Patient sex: F
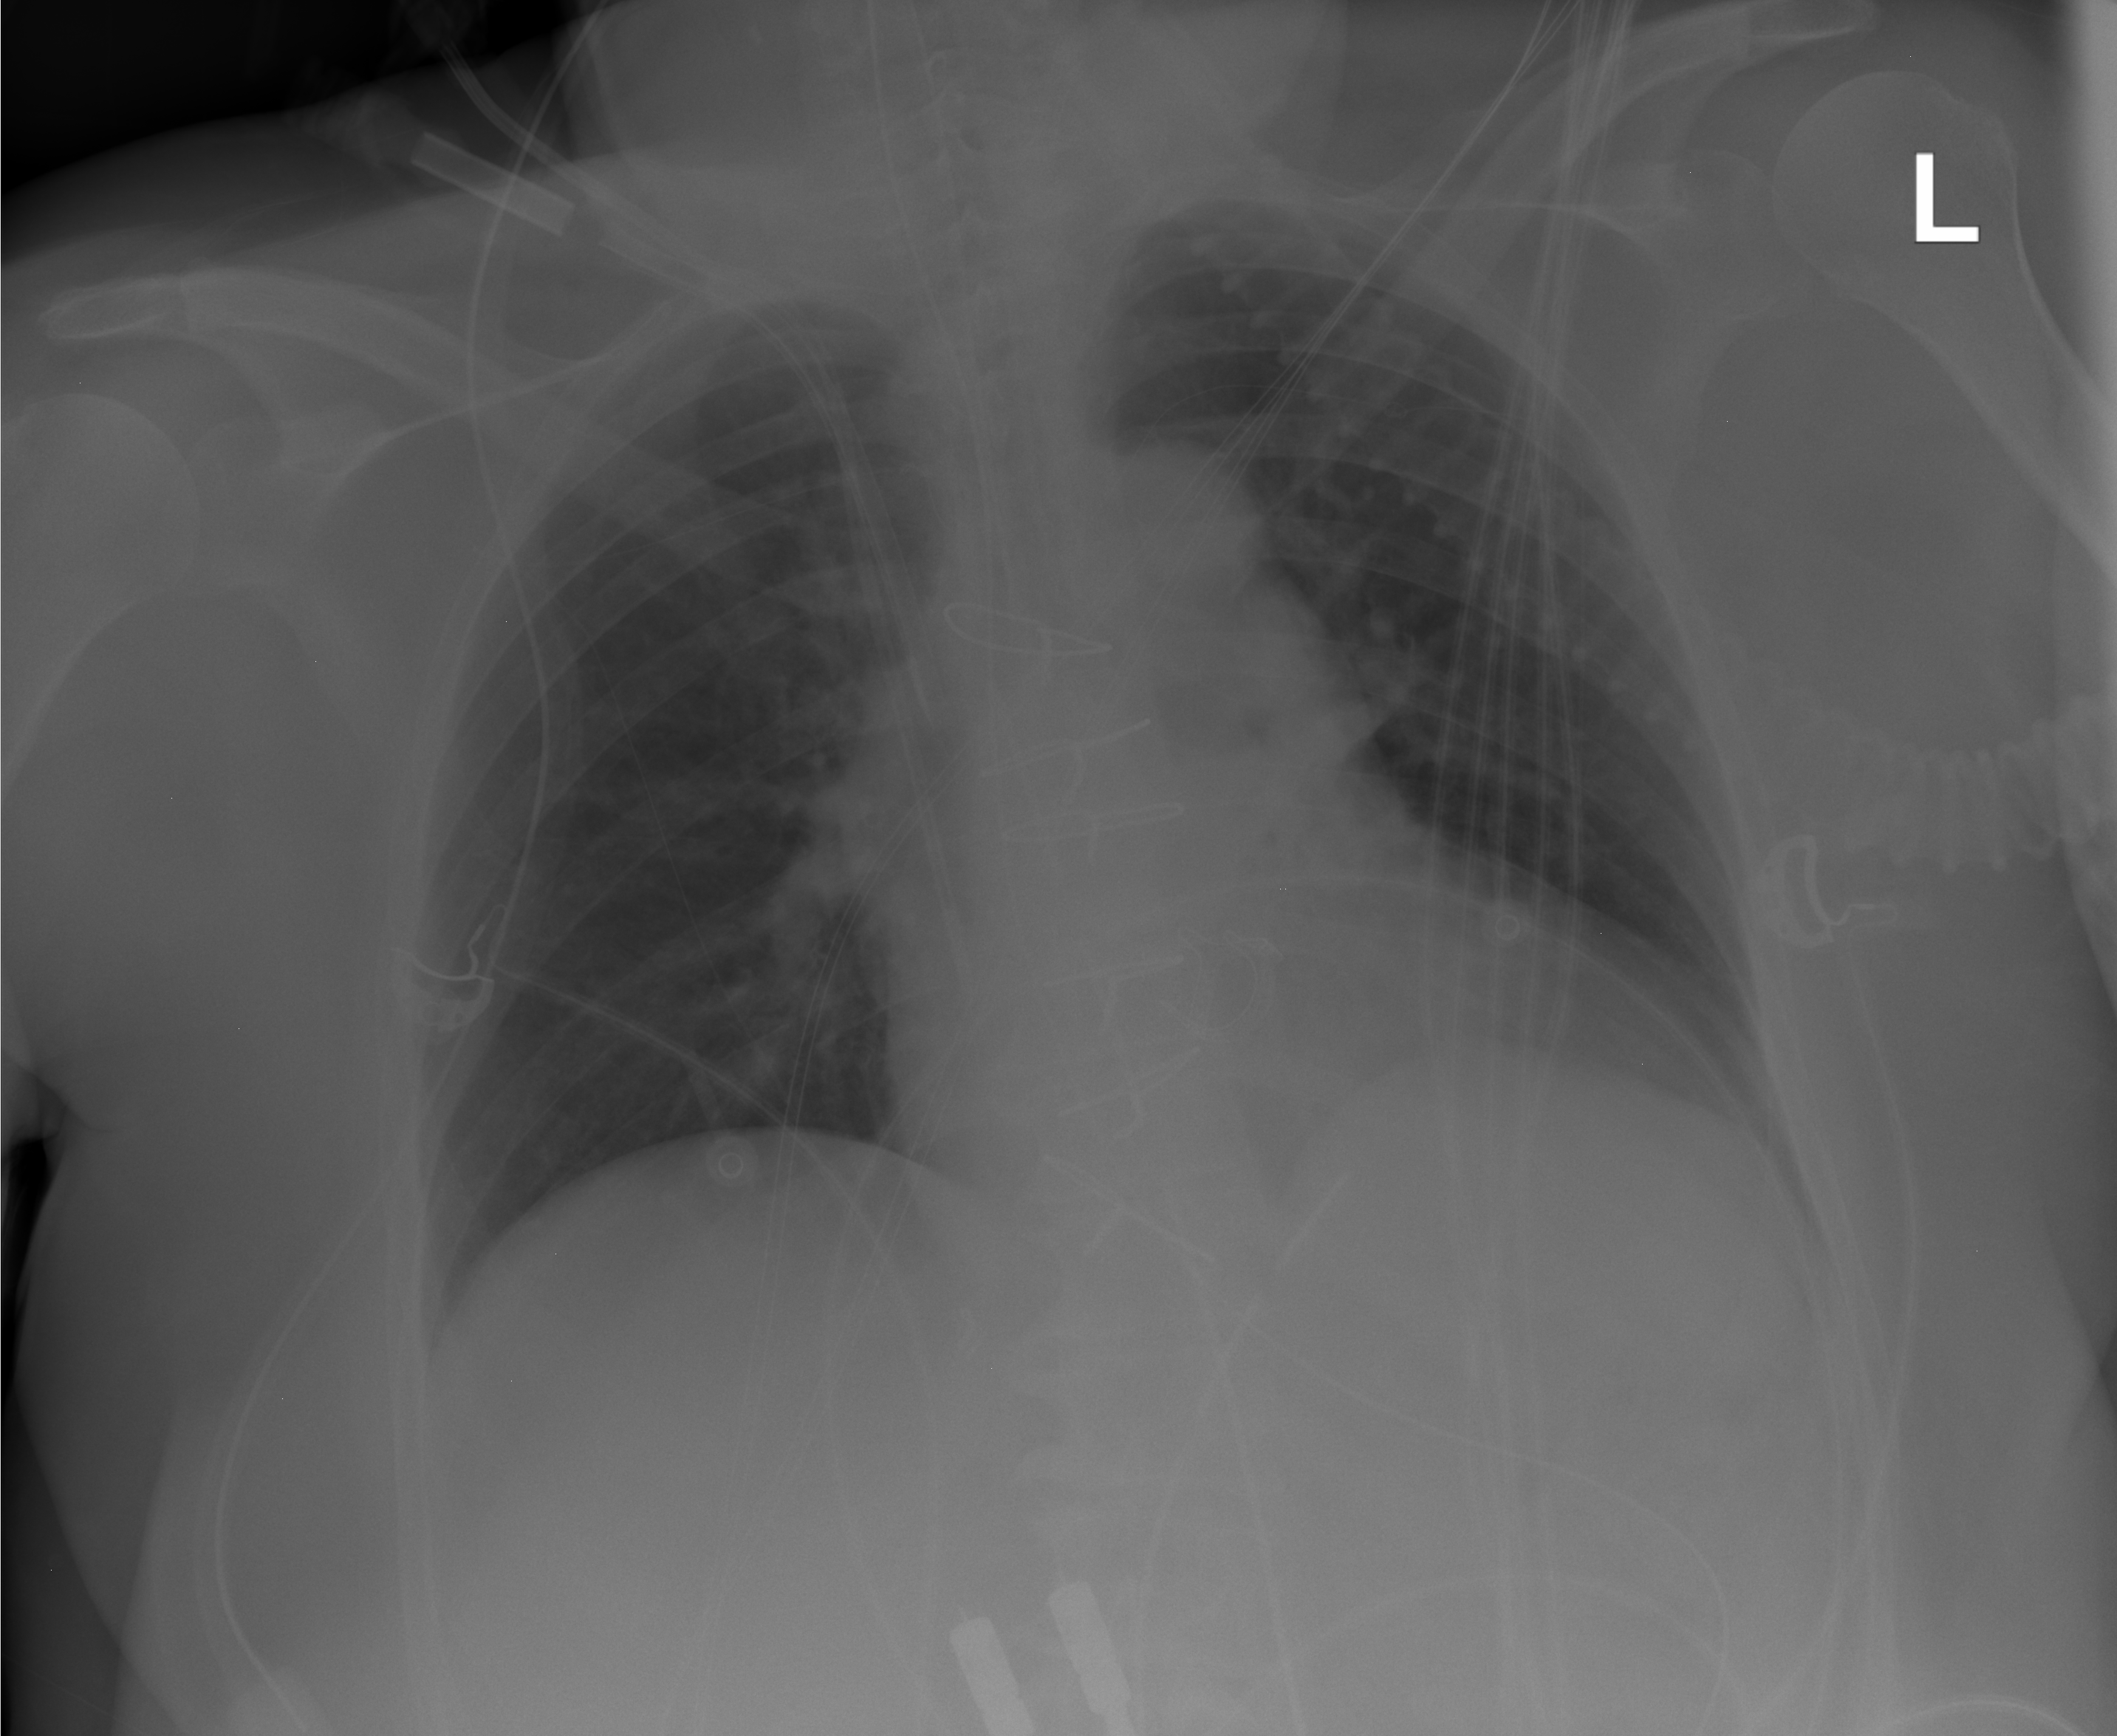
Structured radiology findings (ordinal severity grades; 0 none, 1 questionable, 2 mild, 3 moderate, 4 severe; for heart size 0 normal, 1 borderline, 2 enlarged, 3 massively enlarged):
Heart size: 2
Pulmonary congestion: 2
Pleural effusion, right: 0
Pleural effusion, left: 0
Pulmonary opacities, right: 0
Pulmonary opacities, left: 0
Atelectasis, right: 0
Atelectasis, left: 0